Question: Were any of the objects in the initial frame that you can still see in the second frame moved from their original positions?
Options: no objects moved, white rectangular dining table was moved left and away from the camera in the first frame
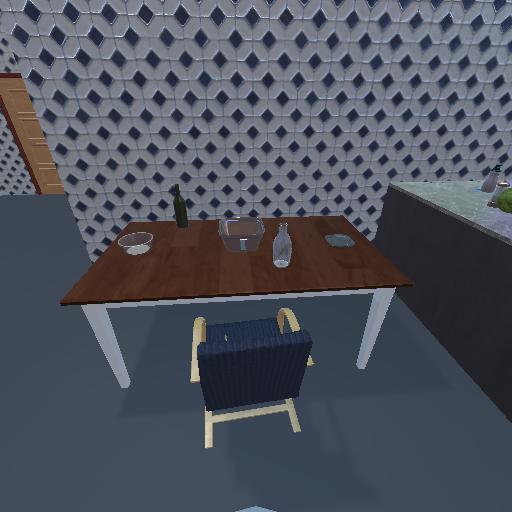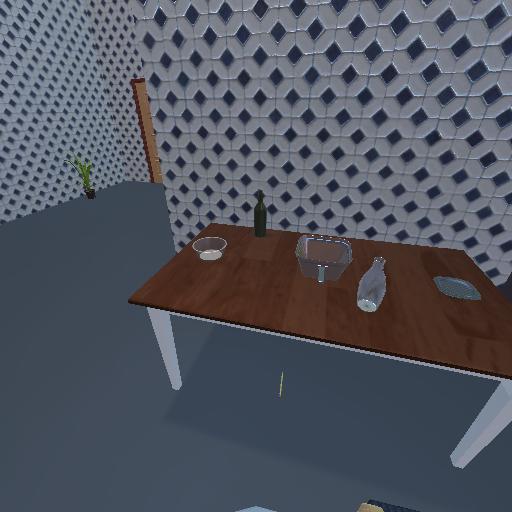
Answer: no objects moved